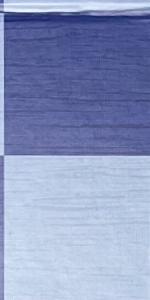
Label: Empty